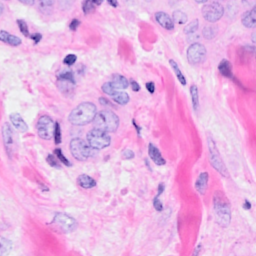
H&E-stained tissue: Breast